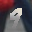
Label: 9